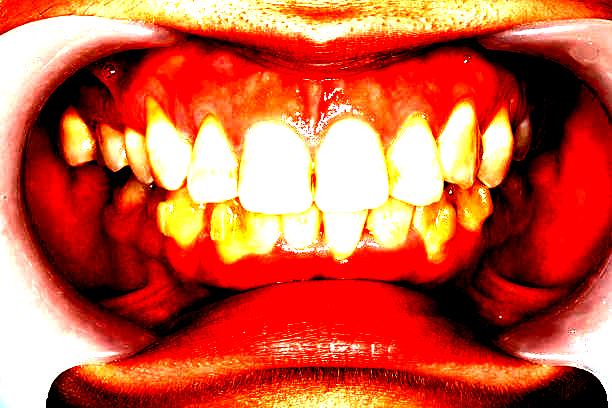
Condition: Gingivitis